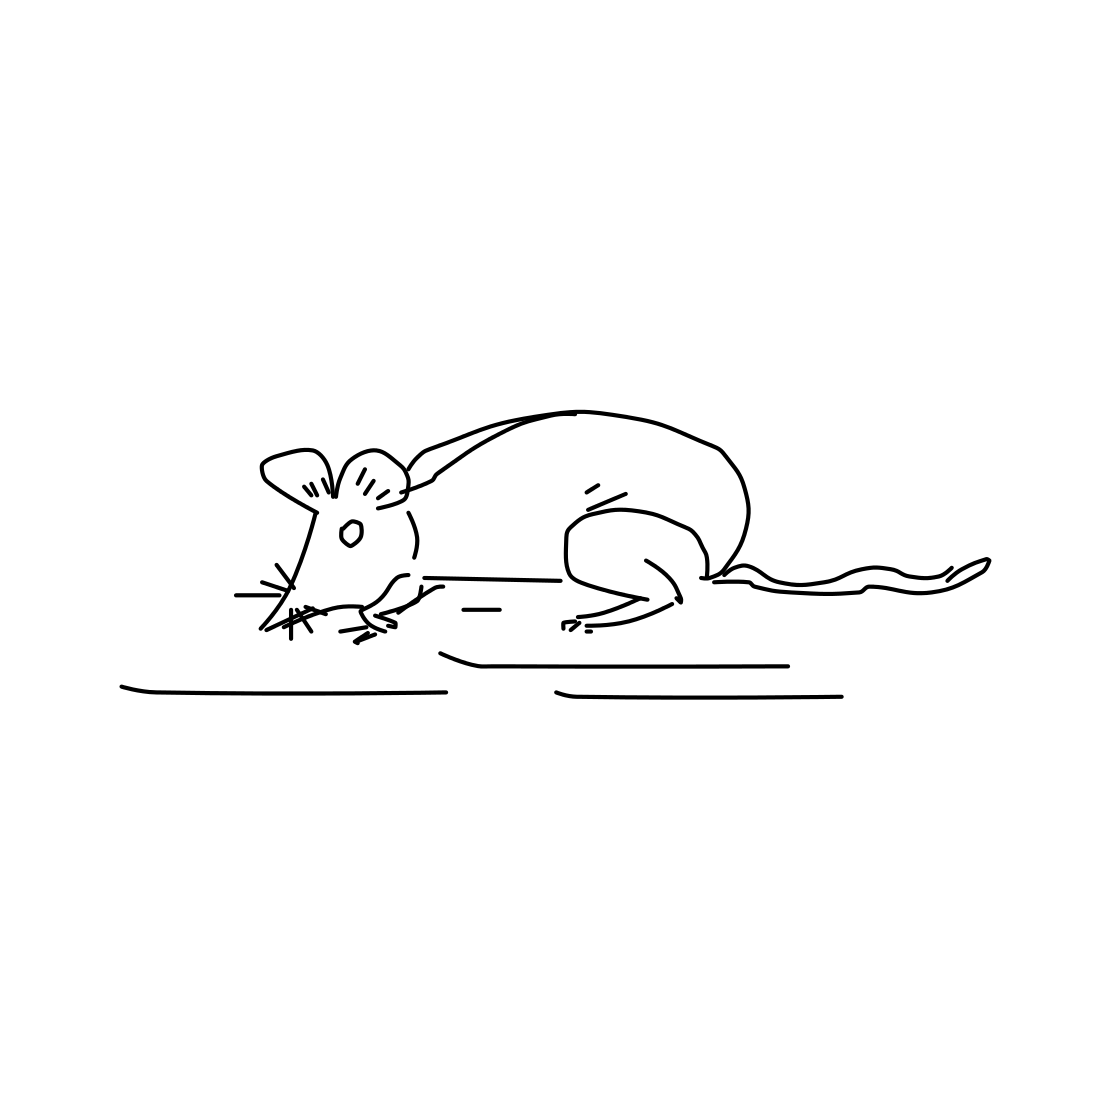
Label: mouse (animal)